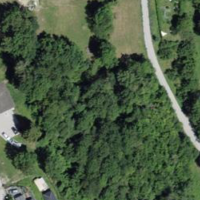
EUNIS habitat code: 24
Species observed at this site:
Primula veris
Chelidonium majus